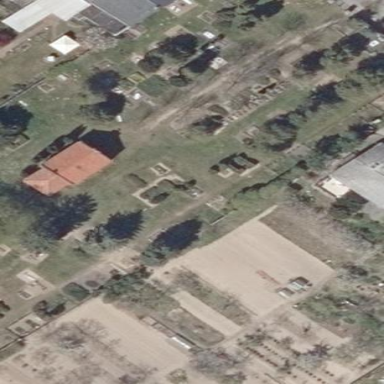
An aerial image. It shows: Cemetery with graves.